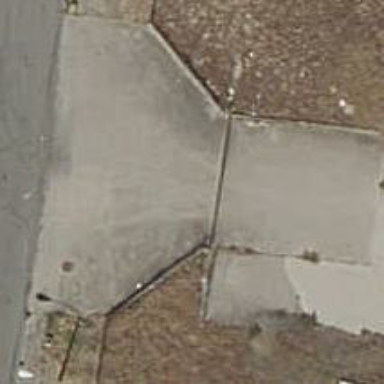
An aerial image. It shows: Gate.